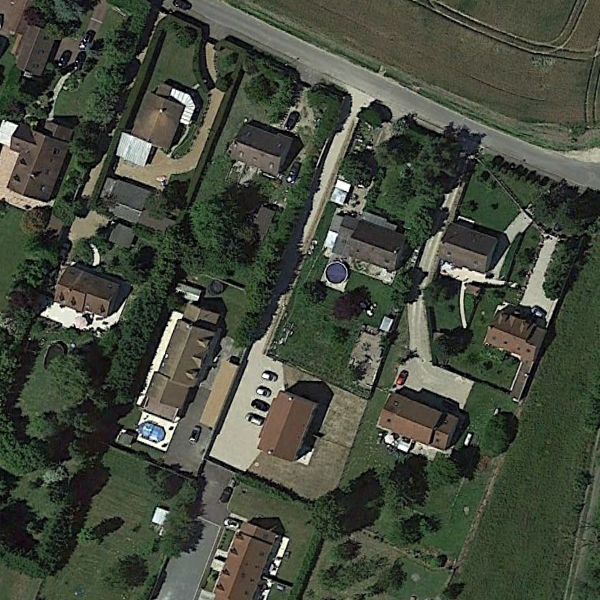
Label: MediumResidential